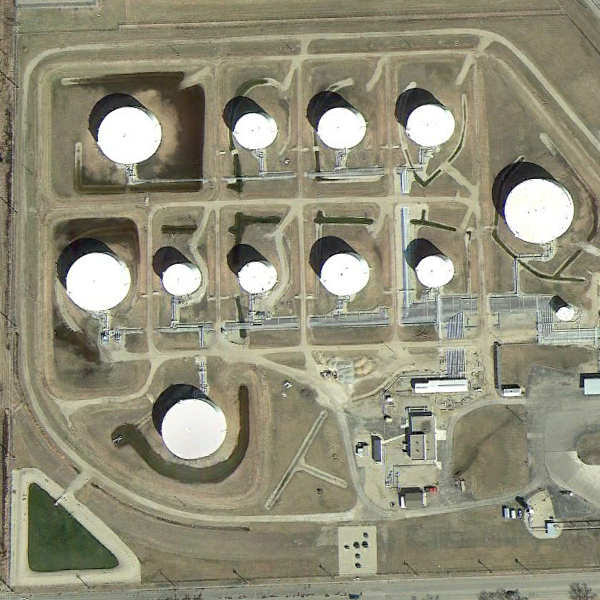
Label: StorageTanks